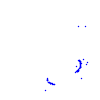
Particle: pion